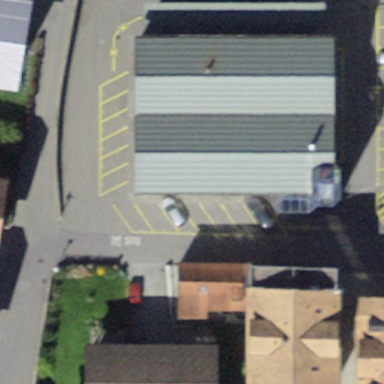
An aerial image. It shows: Hardware shop inside building.